Question: Can anyone enlightened in html explain why despite being explicitly said to make 1 row:
'''
textarea id="textarea1" rows="1" cols="100"
'''
the code produces two in Firefox 30:

Works in Chrome.
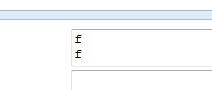
Answer: Firefox always add extra line for the textarea.
you can use CSS to be more precise about the height length.
Or you can also try using <URL>